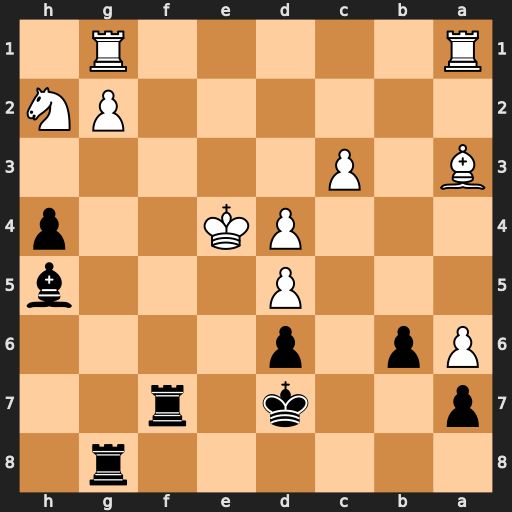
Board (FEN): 6r1/p2k1r2/Pp1p4/3P3b/3PK2p/B1P5/6PN/R5R1
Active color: b
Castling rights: -
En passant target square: -
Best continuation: Bg6+ Ke3 Re8+ Kd2 Rf2+